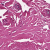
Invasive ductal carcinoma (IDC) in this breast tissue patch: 0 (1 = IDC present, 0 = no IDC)